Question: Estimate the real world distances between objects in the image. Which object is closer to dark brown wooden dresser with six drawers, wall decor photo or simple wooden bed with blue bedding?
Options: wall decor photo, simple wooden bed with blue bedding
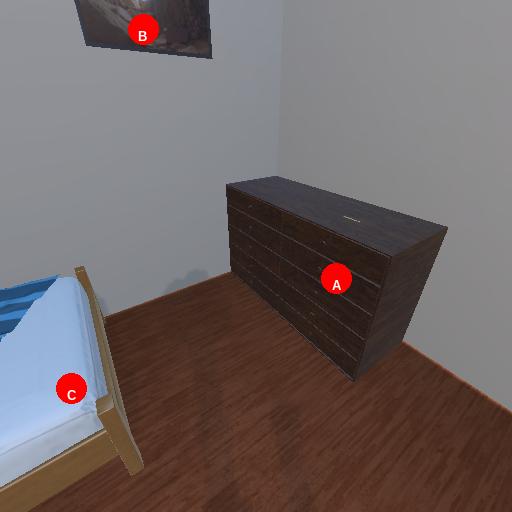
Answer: wall decor photo